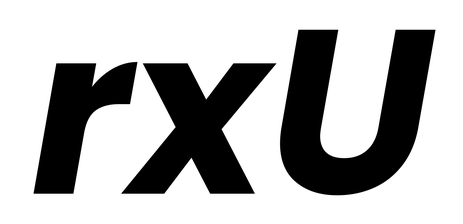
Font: Poppins-BoldItalic